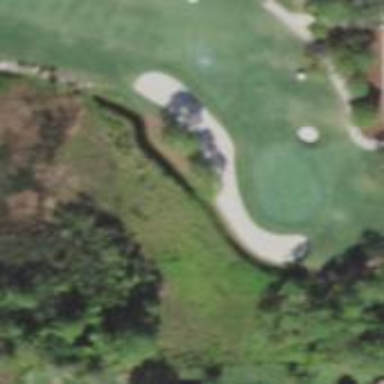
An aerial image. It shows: Golf bunker filled with sandy terrain.